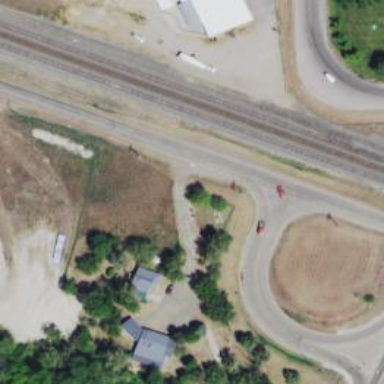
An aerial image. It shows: Railway siding with rails.